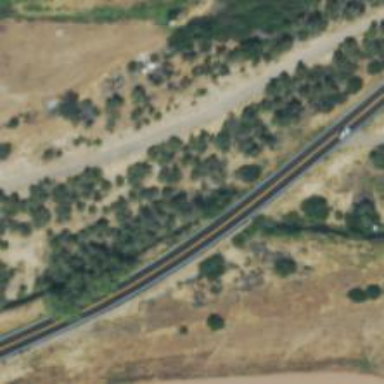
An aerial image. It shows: Primary road with asphalt surface.